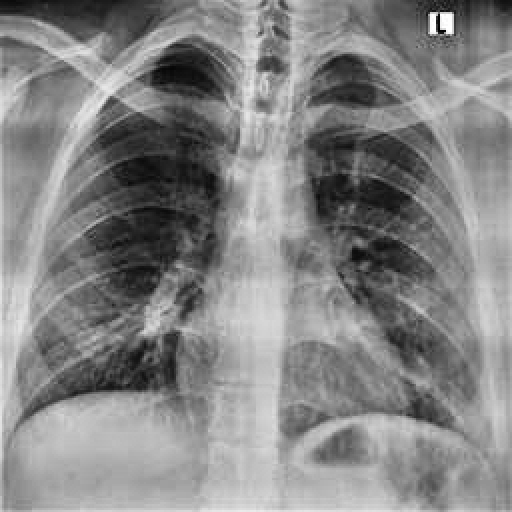
Finding: NORMAL